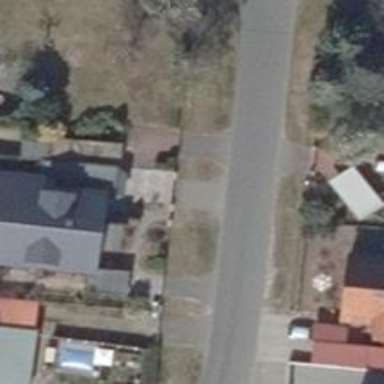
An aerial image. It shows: Footway.